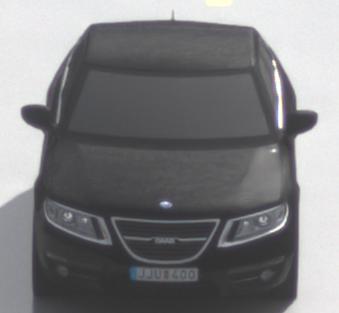
Make: Saab
Model: 5-Sep
Detailed model: 9-5 1.6T
Model produced from: 2010/06
Model produced until: 2011/12
Doors: 4
Color: black
Road condition: wet road
Daytime: morning or afternoon
Contrast: low contrast